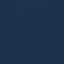
Label: SeaLake